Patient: sex M, age 47
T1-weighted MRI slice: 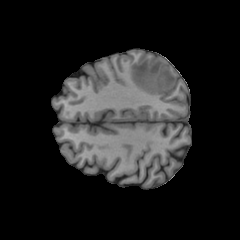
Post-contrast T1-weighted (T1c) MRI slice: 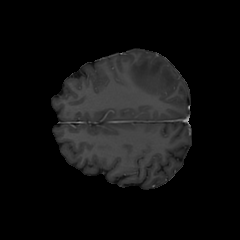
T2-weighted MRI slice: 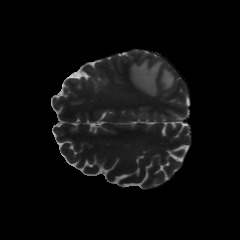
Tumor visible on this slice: yes
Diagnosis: Glioblastoma, IDH-wildtype
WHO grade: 4